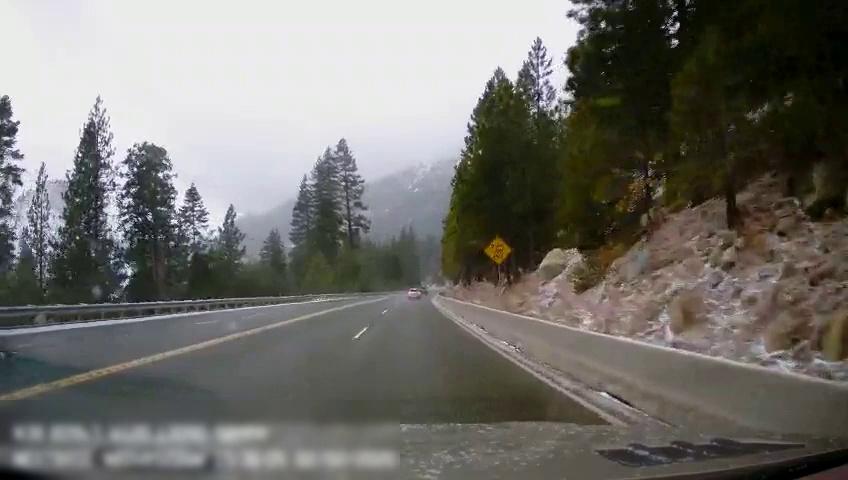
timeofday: Day
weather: Snowy
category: Drivable Space
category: Vehicles | Truck
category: Vehicles | SUV
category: Lanes | Current Lane
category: Lanes | Opposite Lane
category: Lanes | Opposite Lane
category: Lanes | Current Lane
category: Lanes | Current Lane
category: Traffic | Signs